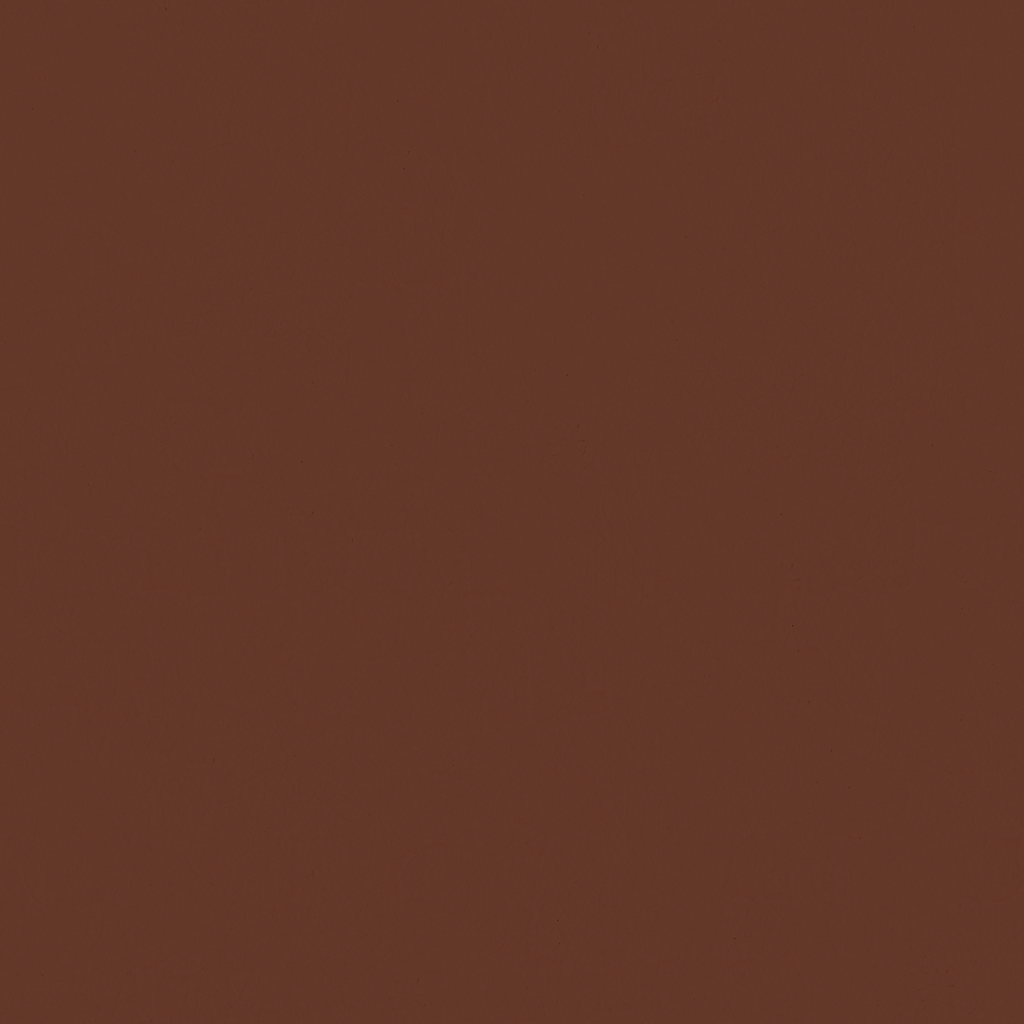
Texture map type: Color